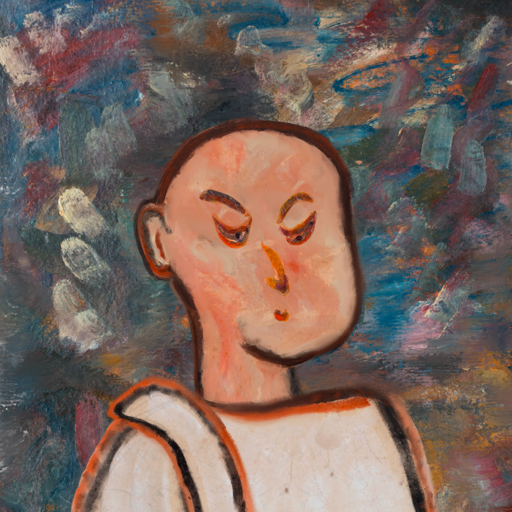
Background: Boggyland, Head And Neck Side: Roy_Bahadur, Face Side: Hypocrite, Bust: Roy_Bahadur, Hair Side: Blank, Head Accessory: Blank, Second Necklace: Blank, Necklace: Blank, Baby: Blank